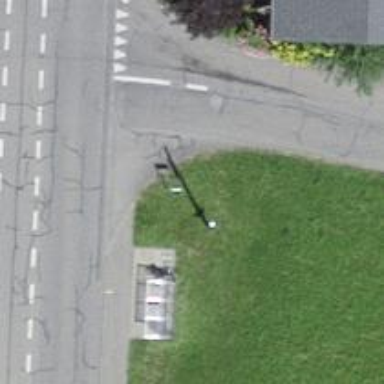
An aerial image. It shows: Bus stop with shelter. It is platform for public transport.